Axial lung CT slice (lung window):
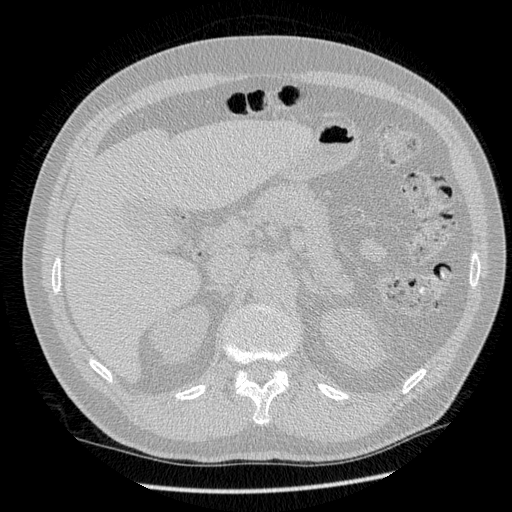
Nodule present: no